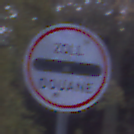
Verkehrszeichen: Zollstelle
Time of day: Night
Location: Outdoor (Suburban)
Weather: PartlyCloudy
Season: NotSpecified
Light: Artificial